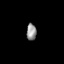
Tissue: prostate
Cell type: Fibroblasts
Senescence score: 0.7151
Nuclear area (px): 158
Mean DAPI intensity: 150.563